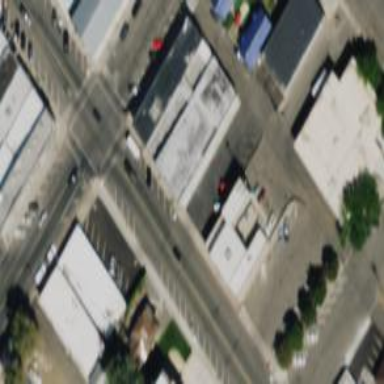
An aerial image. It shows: Commercial building.